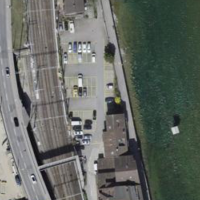
EUNIS habitat code: 57
Species observed at this site:
Cotinus coggygria
Galanthus nivalis
Lamium purpureum
Senecio vulgaris